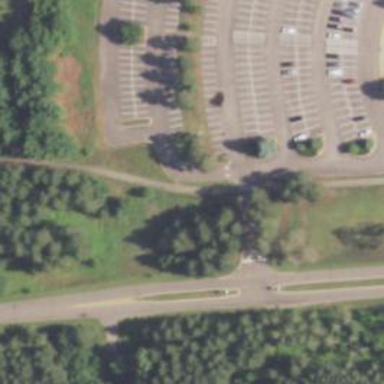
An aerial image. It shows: Asphalt cycleway with marked crossing.